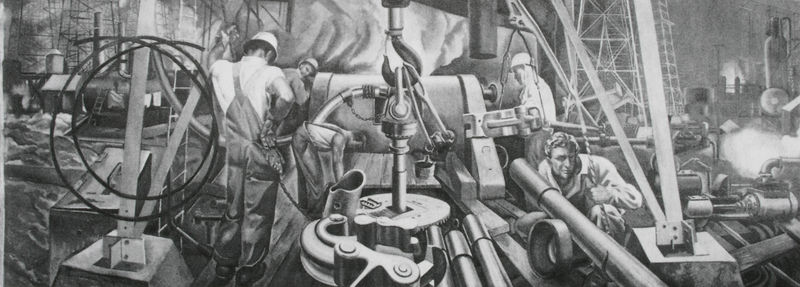
Titel: Drilling for Oil
Künstler: Xavier Gonzalez
Standort: Kilgore (Texas)
Institution: Post Office
Schlagwörter: gemälde, mann, wasser, grau, männer, zeichnung, malerei, band, rauch, realismus, arbeit, kreis, rund, turm, arbeiten, monochrom, fabrik, arbeiter, industrie, masten, dampf, querformat, realistisch, metall, bretter, nieten, eisen, maschine, haken, glut, beton, kran, seil, technik, brett, helm, stiefel, helme, einfarbig, kolben, latzhose, stahl, träger, glühen, schrauben, bauen, rohr, fundament, maschinen, werk, kringel, rohre, sozialismus, niete, energie, verherrlichung, schraube, ddr, schutzhelm, aufbauen, industrielles zeitalter, turbine, schwerindustrie, muffe, industriearbeit, raffinerie, stahlband, verherrlichung der arbeit, wasserkraft, wasserwerk, werktätige, werktätiger